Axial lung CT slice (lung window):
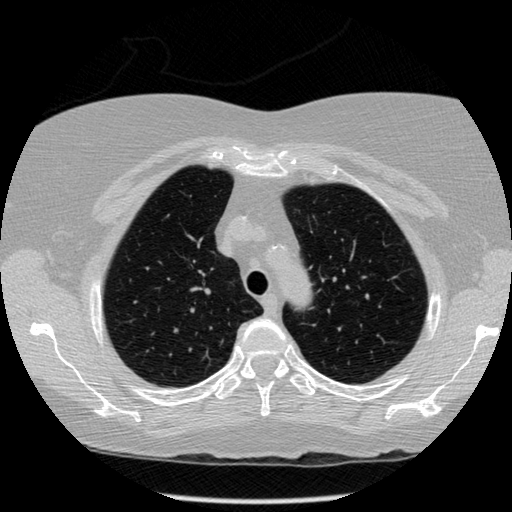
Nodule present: no